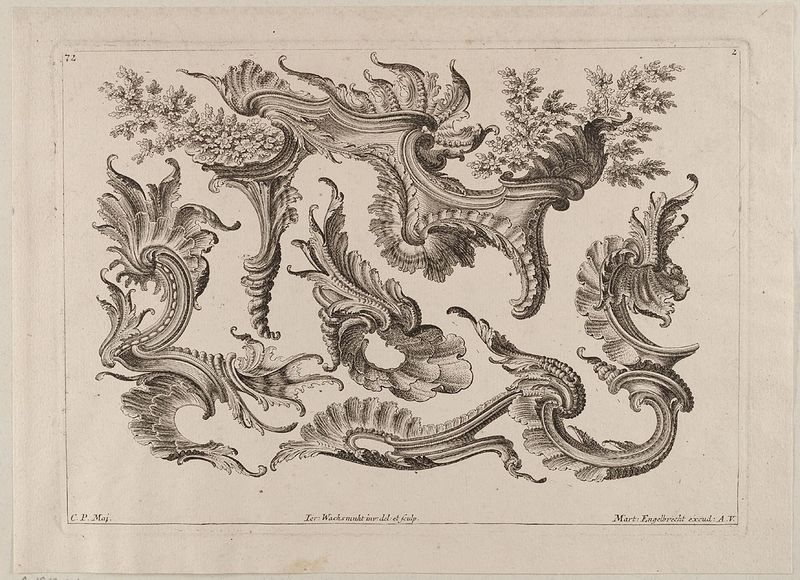
Titel: Einzelmotive / Verzierungen aus Muschelwerk
Künstler: Martin Engelbrecht
Standort: Hamburg
Institution: Museum für Kunst und Gewerbe Hamburg
Schlagwörter: blumen, ornament, rokoko, grafik, graphik, dekor, ornamente, verzierung, stuck, fotografie, photographie, druckgraphik, druckgrafik, radierung, stich, kupferstich, rocaille, style, reproduktionen, druckerzeugnisse, muschelwerk, ornamentstich, vorlageblätter